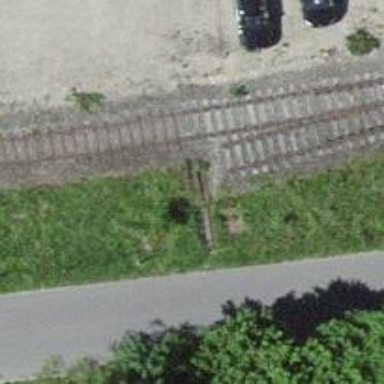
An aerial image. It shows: Abandoned railway.